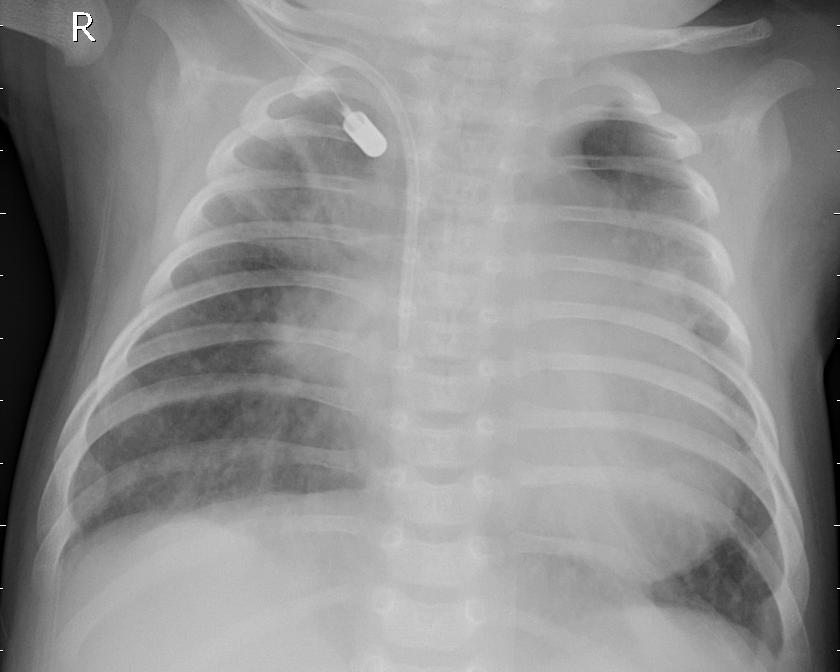
Diagnosis: PNEUMONIA